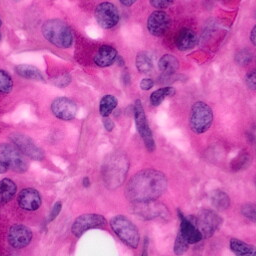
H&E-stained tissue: Pancreatic